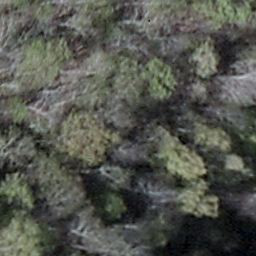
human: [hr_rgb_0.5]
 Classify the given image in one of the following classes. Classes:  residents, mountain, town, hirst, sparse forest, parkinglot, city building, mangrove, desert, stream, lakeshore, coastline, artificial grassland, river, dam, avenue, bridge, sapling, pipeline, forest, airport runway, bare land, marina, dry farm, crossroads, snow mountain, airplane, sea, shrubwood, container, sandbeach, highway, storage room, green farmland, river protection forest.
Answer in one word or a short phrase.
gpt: shrubwood